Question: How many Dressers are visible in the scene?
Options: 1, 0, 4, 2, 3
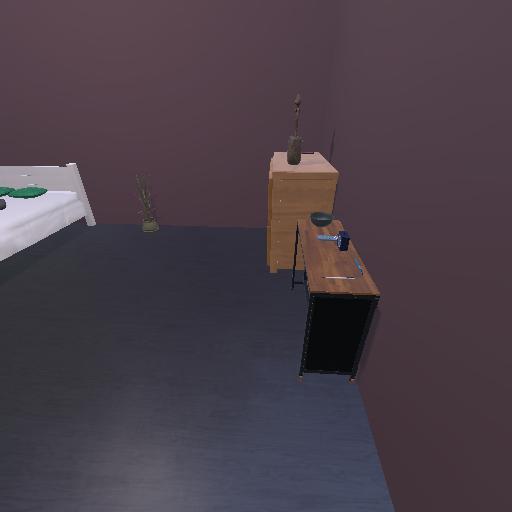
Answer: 1